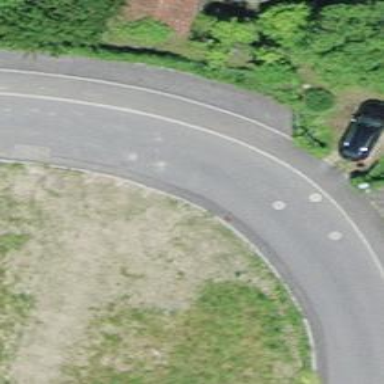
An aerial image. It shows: Smoothly paved residential road.